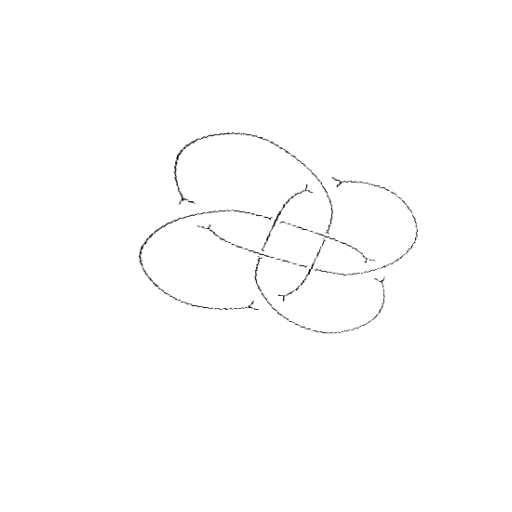
Crossing number: 8